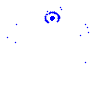
Particle: electron